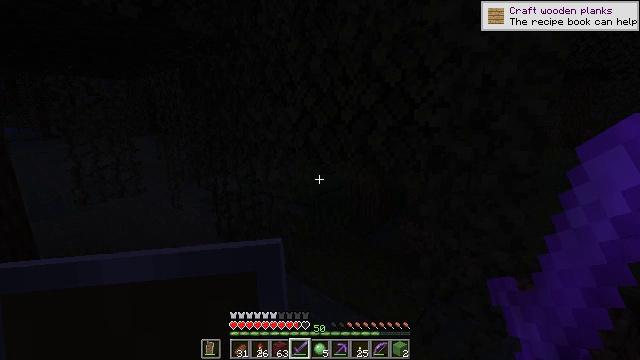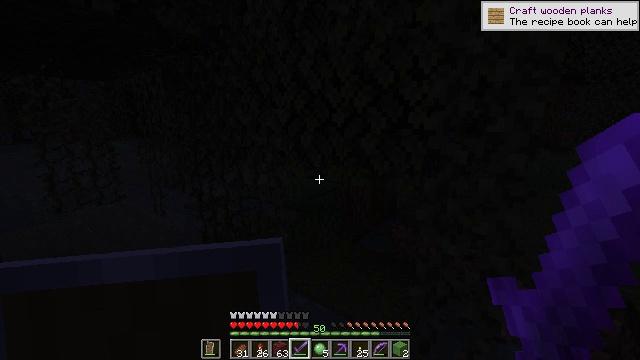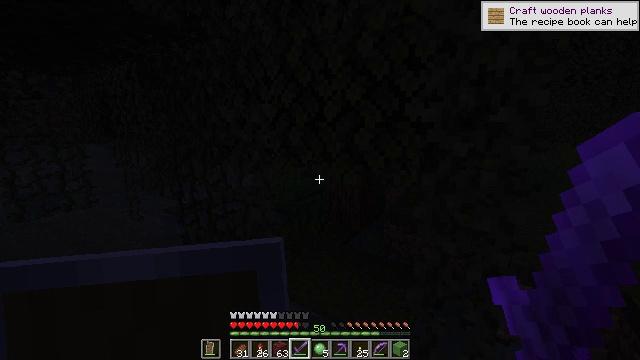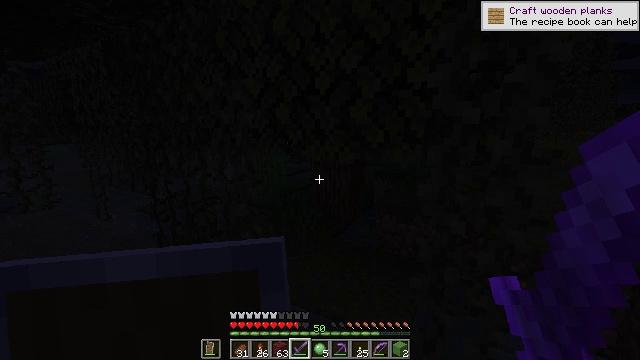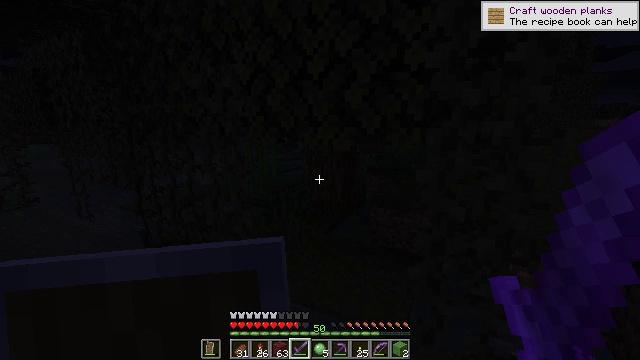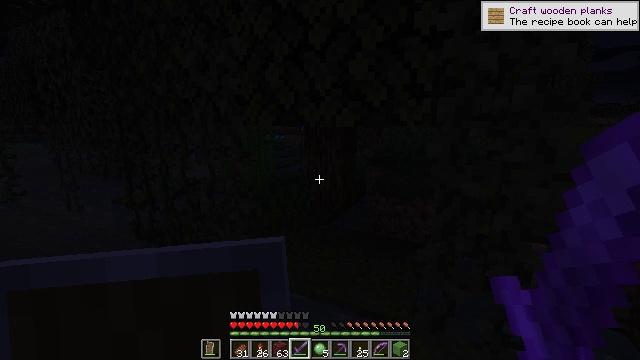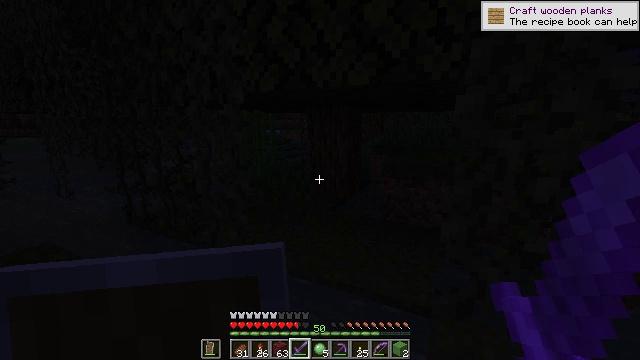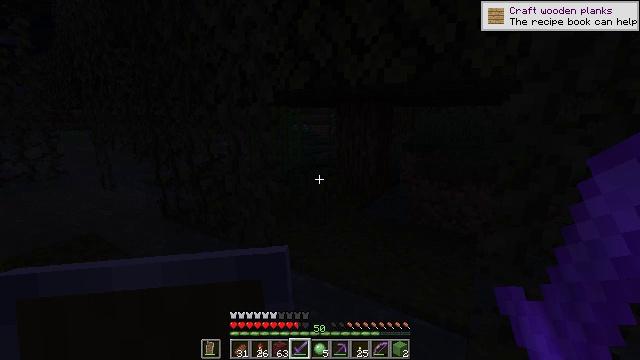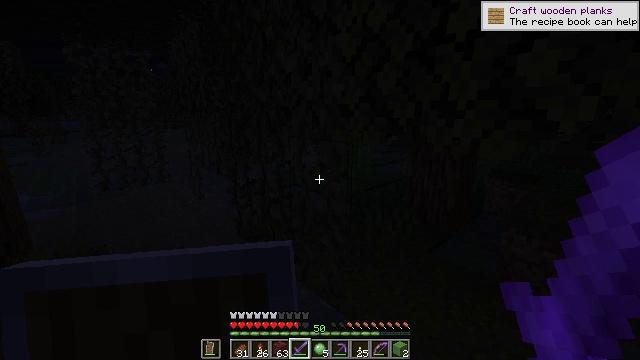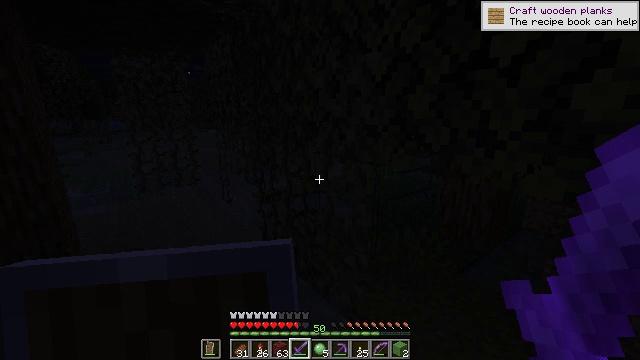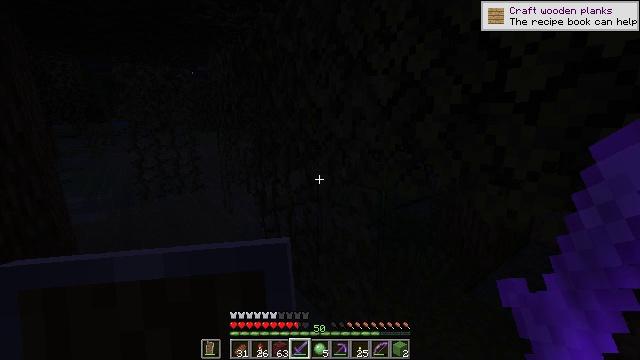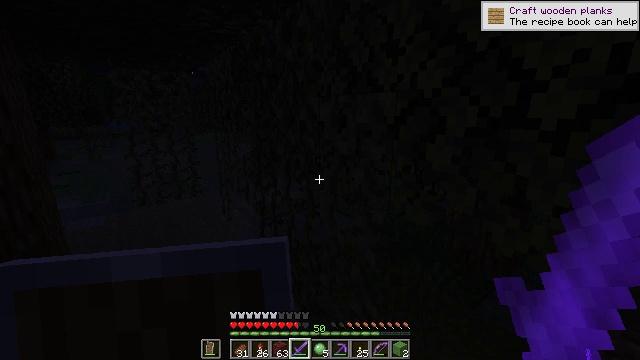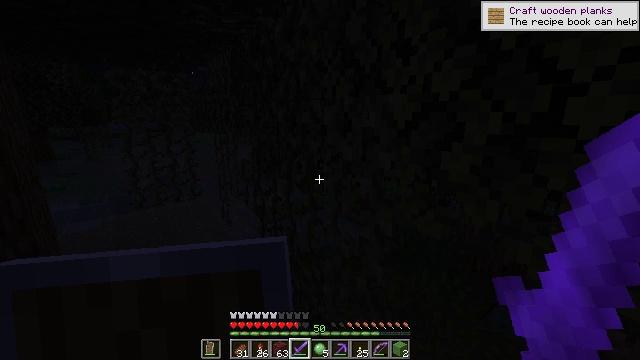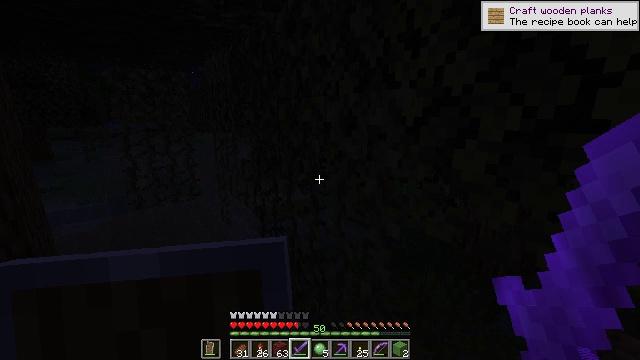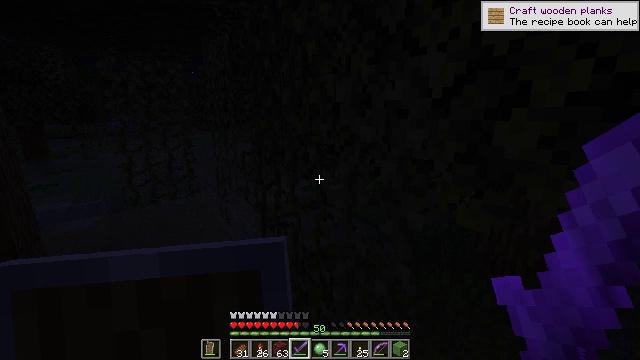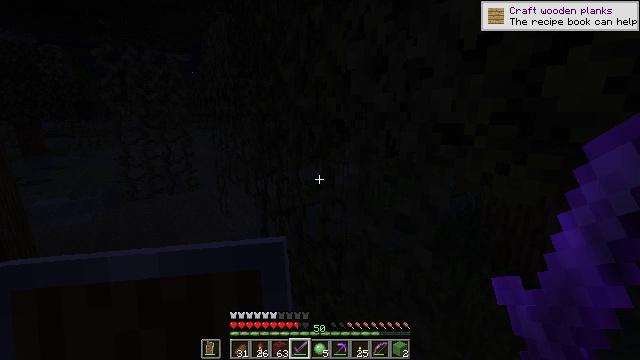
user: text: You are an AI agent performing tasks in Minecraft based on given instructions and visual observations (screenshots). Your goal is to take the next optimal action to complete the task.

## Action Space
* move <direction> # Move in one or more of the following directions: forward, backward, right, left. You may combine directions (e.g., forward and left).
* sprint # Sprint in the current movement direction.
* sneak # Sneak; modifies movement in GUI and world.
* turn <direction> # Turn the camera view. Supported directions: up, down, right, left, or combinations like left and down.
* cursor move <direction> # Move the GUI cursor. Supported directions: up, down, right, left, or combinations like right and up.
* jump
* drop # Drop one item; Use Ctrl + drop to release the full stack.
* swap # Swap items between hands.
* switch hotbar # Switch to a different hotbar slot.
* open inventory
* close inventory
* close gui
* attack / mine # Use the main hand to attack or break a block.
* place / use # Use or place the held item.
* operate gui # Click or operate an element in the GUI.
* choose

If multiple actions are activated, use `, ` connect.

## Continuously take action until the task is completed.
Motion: motion action
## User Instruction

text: Gather vines from trees or structures.
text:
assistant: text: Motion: move forward, turn right, jump
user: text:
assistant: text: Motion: move forward, turn right, jump
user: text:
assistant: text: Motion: move forward, turn right, jump
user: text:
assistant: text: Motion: move forward, turn right, jump
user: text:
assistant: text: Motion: move forward, jump
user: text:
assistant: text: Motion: move forward, jump
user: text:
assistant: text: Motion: move forward, turn left and down, jump
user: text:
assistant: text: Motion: move forward and move left, turn left, jump
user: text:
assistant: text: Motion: move forward and move left, turn left, jump
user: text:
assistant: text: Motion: move forward and move left, jump
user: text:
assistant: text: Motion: move forward and move left, jump
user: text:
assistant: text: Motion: move forward and move left, jump
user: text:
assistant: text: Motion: move forward and move left, jump
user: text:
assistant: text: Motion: move forward and move left, jump
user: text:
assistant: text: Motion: move forward and move left, jump
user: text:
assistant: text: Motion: move forward and move left, jump
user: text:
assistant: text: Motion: move forward and move left
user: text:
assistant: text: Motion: move forward and move left
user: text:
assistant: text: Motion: move forward and move left
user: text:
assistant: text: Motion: move forward and move left
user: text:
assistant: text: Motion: move forward and move left, turn right
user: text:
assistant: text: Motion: move forward and move left, turn right
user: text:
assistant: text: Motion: move forward and move left, turn right, jump
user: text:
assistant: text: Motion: move forward and move left, turn right, jump
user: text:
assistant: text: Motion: move forward and move left, turn right, jump
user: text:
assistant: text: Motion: move forward and move left, jump
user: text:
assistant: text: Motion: move forward and move left, jump
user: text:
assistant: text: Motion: move forward and move left, jump
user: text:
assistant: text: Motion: move forward and move left, turn right, jump
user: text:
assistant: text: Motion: move forward and move left, jump